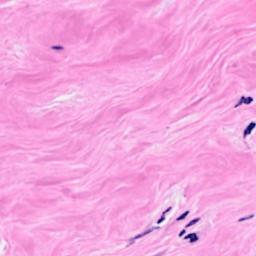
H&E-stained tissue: Breast